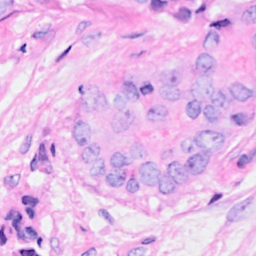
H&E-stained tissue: Breast